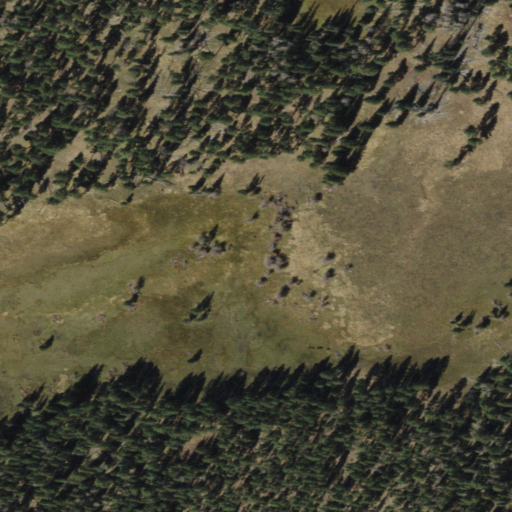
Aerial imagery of plain(s) in Arizona named Moonshine Park containing evergreen forest and herbaceous wetlands